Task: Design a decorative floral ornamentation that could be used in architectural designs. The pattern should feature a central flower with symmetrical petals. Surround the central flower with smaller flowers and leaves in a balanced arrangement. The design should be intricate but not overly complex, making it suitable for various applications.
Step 556:
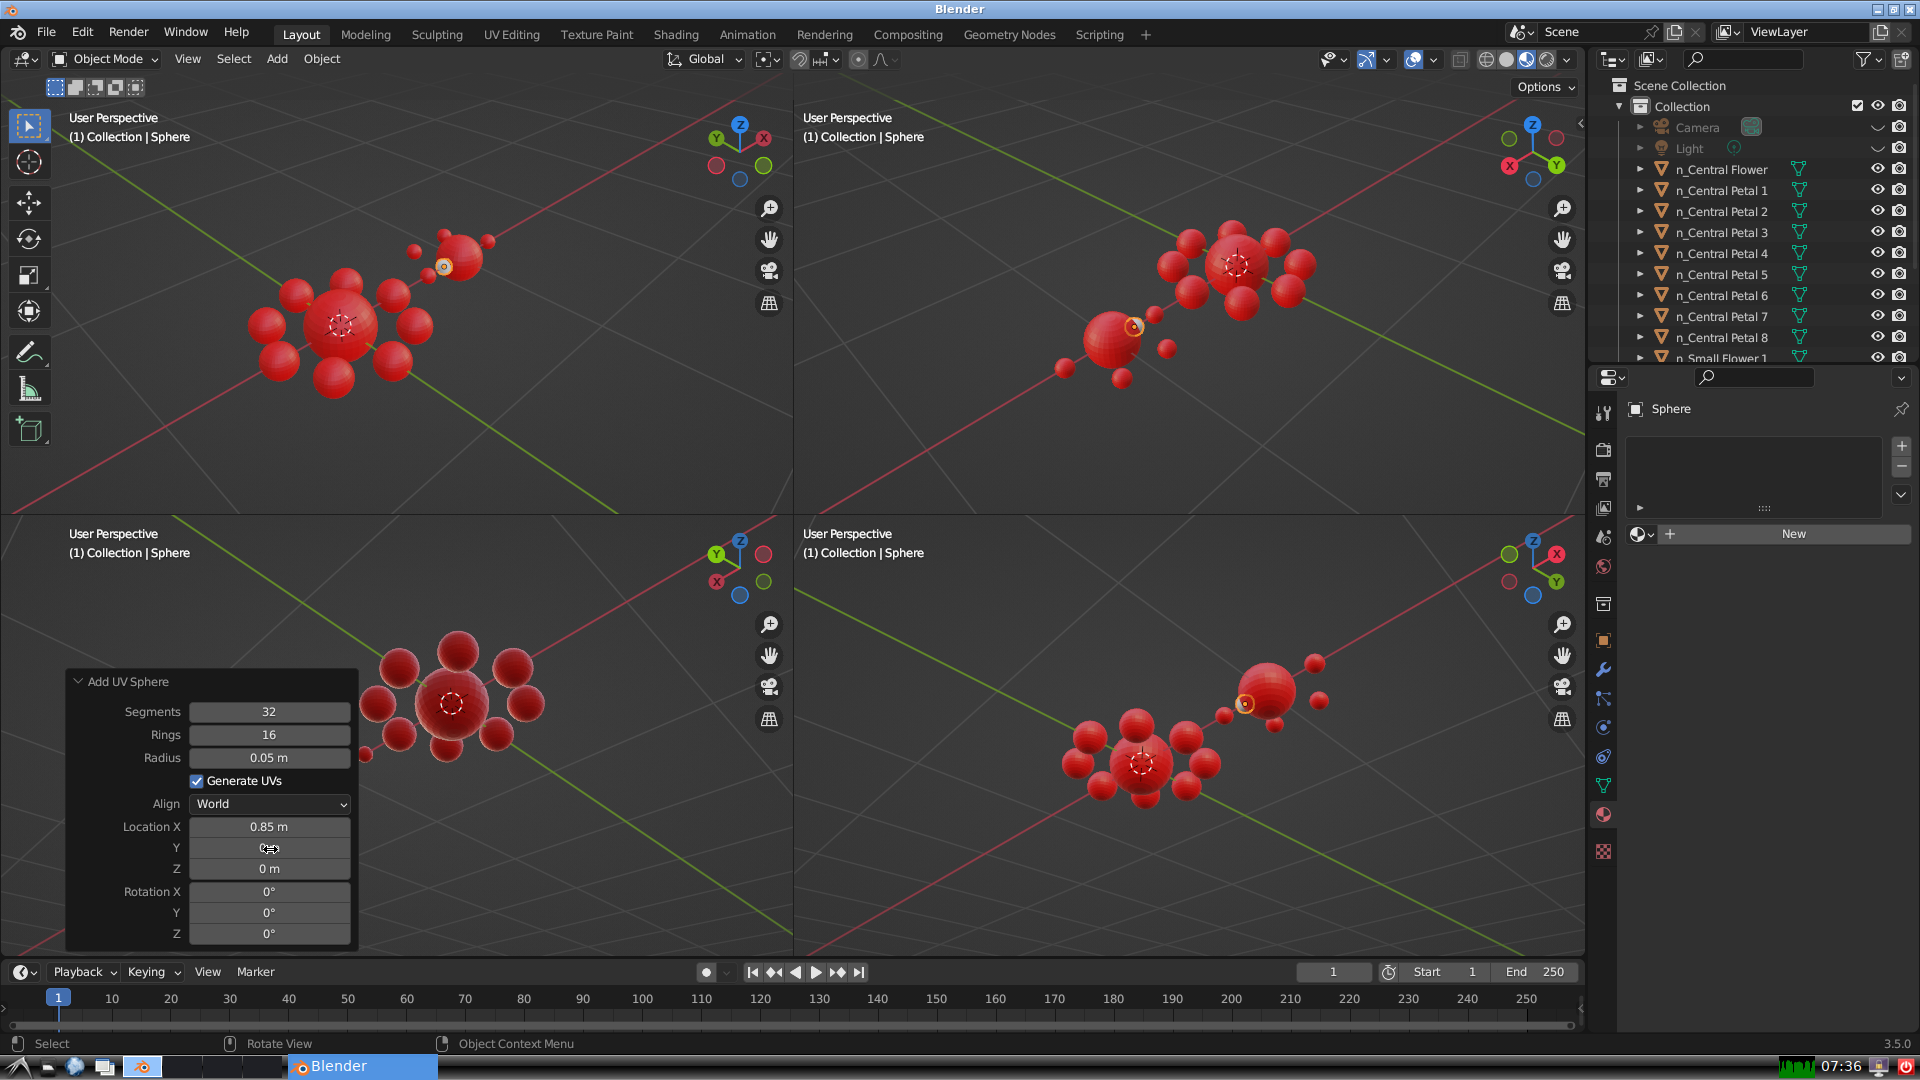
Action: click: no